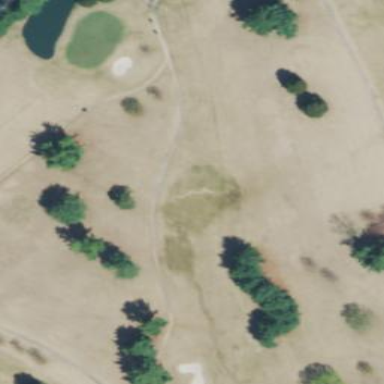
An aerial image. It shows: Golf fairway surrounded by grass.